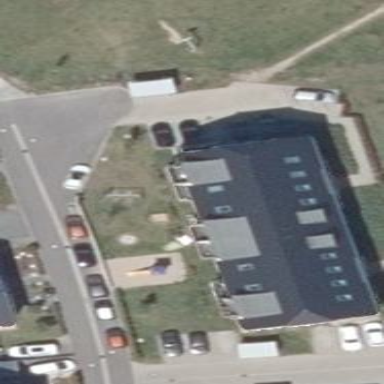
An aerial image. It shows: Terrace building.